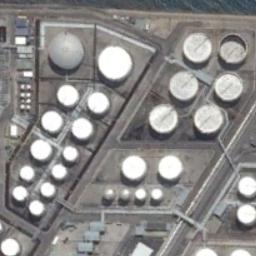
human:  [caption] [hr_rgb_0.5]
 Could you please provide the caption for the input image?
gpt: About half of the storage tanks on this open lot have their lids open .

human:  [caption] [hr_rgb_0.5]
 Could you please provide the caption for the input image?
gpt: There are many differently sized storage tanks in the factory .

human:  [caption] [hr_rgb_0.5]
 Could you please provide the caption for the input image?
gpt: There are many roads around the storage tanks .

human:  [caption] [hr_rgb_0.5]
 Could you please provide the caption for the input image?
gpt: There are many storage tanks on the bare land .

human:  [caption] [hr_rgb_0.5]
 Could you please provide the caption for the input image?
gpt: There are some storage tanks arranged neatly .